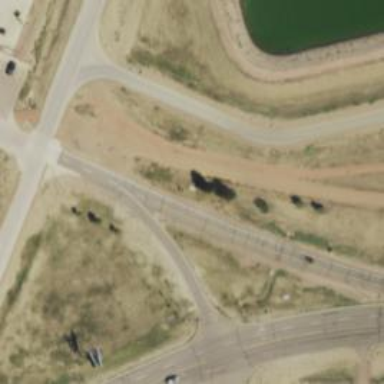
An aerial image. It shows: Tertiary link road.